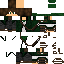
A male human skin with medium skin, wearing brown long hair dressed in a blue hoodie and black pants, featuring a closed mouth.